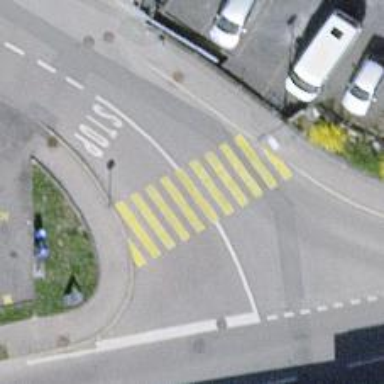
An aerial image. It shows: Marked road crossing.